Question: I made a script in my Django called "bdd.py" inside "polls" as you can see in this 'tree' :

My problem is that this script is supposed to send some datas into my table torrent_infos in my MySQL database "TORRENTS" but i don't see anything in my table. Indeed when i execute the script it seems working:
'''
root@debian:/home/florian/Documents/mysite/polls# python bdd.py
'''
But my table still empty and i don't understand why. Have a look at my database:
'''
mysql> DESCRIBE torrent_infos;
+-------+-------------+------+-----+---------+-------+
| Field | Type | Null | Key | Default | Extra |
+-------+-------------+------+-----+---------+-------+
| Name | varchar(50) | YES | | NULL | |
| Size | varchar(50) | YES | | NULL | |
| Hash | varchar(60) | YES | | NULL | |
+-------+-------------+------+-----+---------+-------+
3 rows in set (0.00 sec)
mysql> SELECT * FROM torrent_infos ;
Empty set (0.01 sec)
'''
And this is my script, probably the roots of the problem as you can see i take informations from the '.torrent' files in a folder and i'm trying to send it into my table 'torrent_infos'. I tried some changes in the indentation without success. Any idea in mind are welcomed :
'''
#!/usr/bin/env python
# -*- coding: utf-8 -*-
import mysql.connector
import bencode
import binascii
import hashlib
import os
import sys
conn = mysql.connector.connect(host="localhost",user="root",password="root", database="TORRENTS")
cursor = conn.cursor()
path = "/home/florian/TorrentFiles"
dirs = os.listdir(path)
for file in dirs:
try:
with open(os.path.join(path, file), 'rb') as torrentfile:
torrent = bencode.bdecode(torrentfile.read())
user = ("torrent['info']['name']","torrent['info']['length']","(hashlib.sha1(bencode.bencode(torrent['info'])).hexdigest())")
cursor.execute("""INSERT INTO torrent_infos (Name, Size, Hash) VALUES(%s, %s, %s)""", user)
except bencode.BTL.BTFailure:
continue
conn.close()
'''
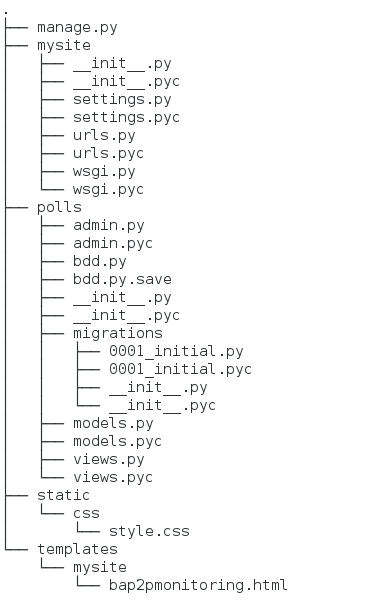
Answer: I would rewrite the above to fully use the django framework as a <URL>:
- 'polls/''management'- '__init__.py''polls/management/'- 'polls/management/''commands'- '__init__.py''polls/management/commands/'- 'bdd.py''polls/management/commands/'- 'bdd.py''django.core.management.base.BaseCommand'- 'torrent_infos''models.py''bdd.py'-
In this way, you can fully take advantage of the Django framework, your app's models etc.